九年级 · 解析几何
已知圆的半径是 $2 \sqrt{3}$, 则该圆的内接正六边形的面积是 $($ )

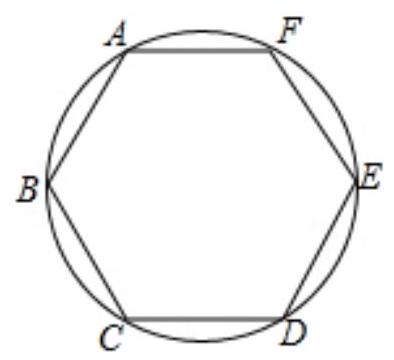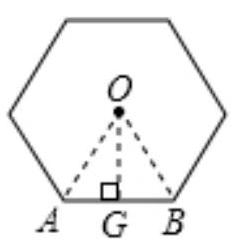
A. $3 \sqrt{3}$
B. $9 \sqrt{3}$
C. $18 \sqrt{3}$
D. $36 \sqrt{3}$

答案: C
解析: 【分析】

本题考查了正多边形和圆,解题的关键要记住正六边形的特点, 它被半径分成六个全等的等边三角形.根据正六边形被它的半径分成六个全等的等边三角形, 再根据等边三角形的边长, 求出等边三角形的高, 再根据面积公式即可得出答案.

【解答】

解: 连接 $O A 、 O B$, 作 $O G \perp A B$ 于 $G$,

则 $O A=O B=2 \sqrt{3}, \angle A O B=60^{\circ}$,

$\therefore \triangle O A B$ 为等边三角形,

$\therefore \angle A O G=30^{\circ}$,

$\therefore A G=\sqrt{3}, O G=\sqrt{3} A G=3$,

$\therefore A B=2 A G=2 \sqrt{3}$,

$\therefore S_{\triangle A O B}=\frac{1}{2} A B \cdot O G=3 \sqrt{3}$,

$\therefore$ 正六边形的面积是: $18 \sqrt{3}$,

故选 $C$.